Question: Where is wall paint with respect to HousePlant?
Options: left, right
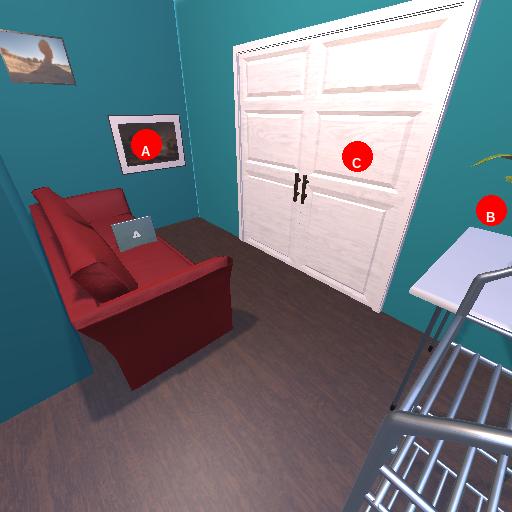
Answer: left